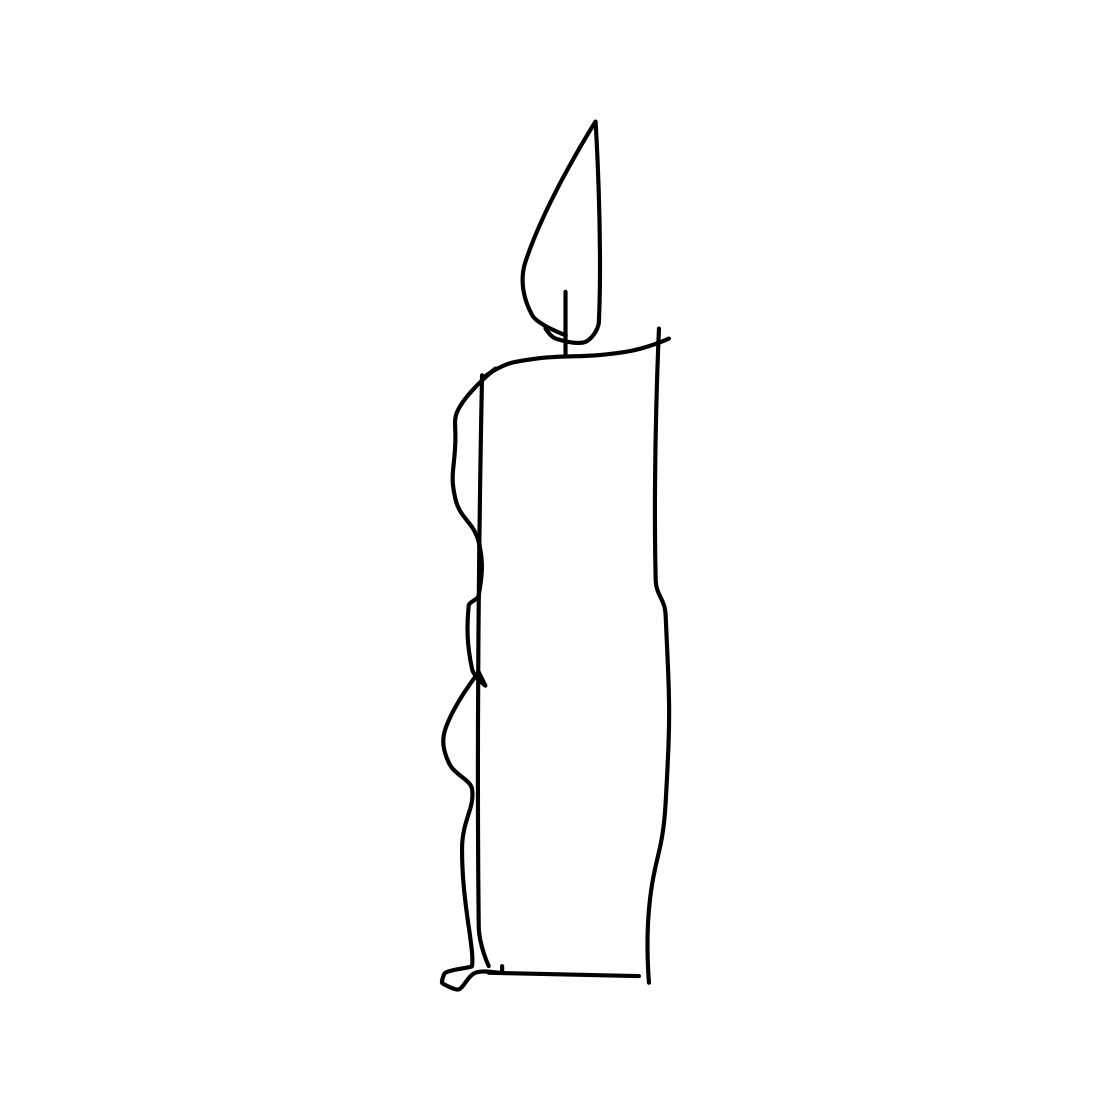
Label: candle